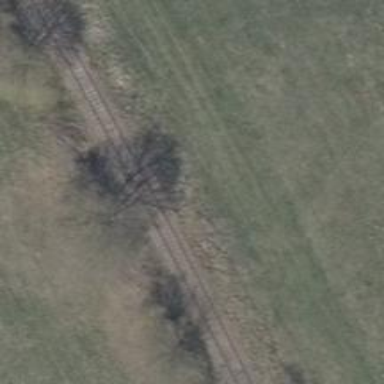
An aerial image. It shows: Railway signal.